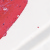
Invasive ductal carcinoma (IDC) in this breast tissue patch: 0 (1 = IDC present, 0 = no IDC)